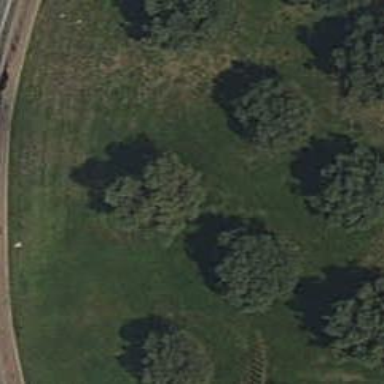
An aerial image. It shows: Evergreen broadleaved tree.